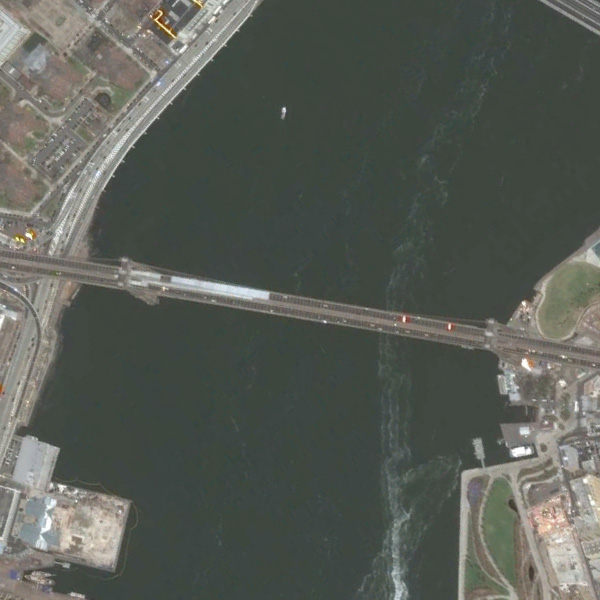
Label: Bridge